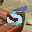
Label: 5